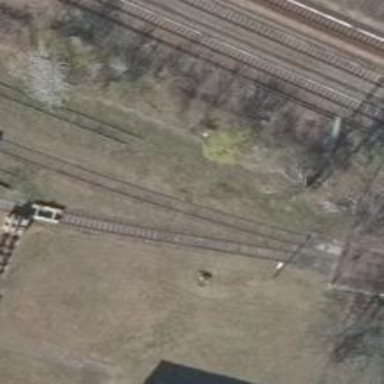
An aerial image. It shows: Abandoned railway.